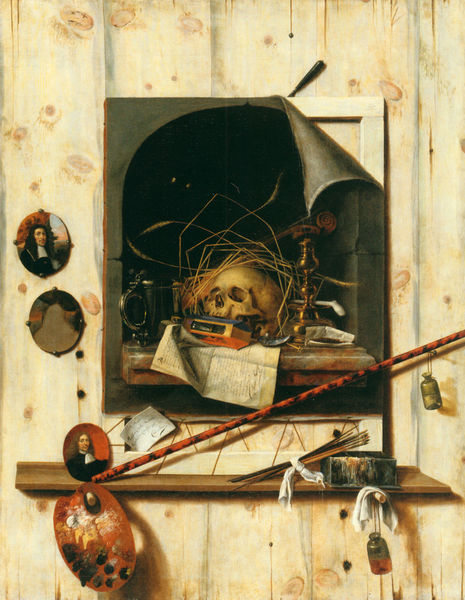
Titel: Trompe-l’oeil van een atelierwand met een vanitas-stilleven
Institution: Kopenhagen, Staatsmuseum für Kunst
Schlagwörter: braun, holz, stroh, malerei, regal, wand, barock, messer, rahmen, schädel, bild, bildnis, stock, stilleben, stillleben, bilder, fotos, papier, stab, farbe, pfeife, leuchter, bretter, nagel, vanitas, memento mori, zettel, gemalt, palette, pinsel, holzbrett, fläschchen, kerzenleuchter, totenkopf, brief, landkarte, totenschädel, intallation, tonpfeife, malerutensilien, trompe l'oeil